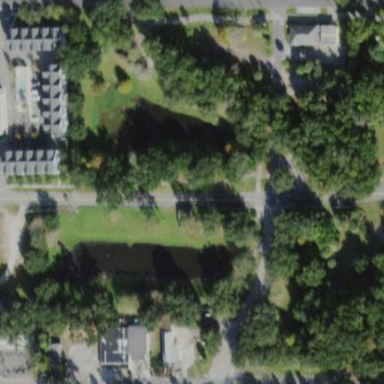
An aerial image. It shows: Park.